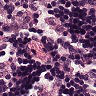
Metastatic tissue present: no